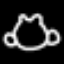
Label: frog